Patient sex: F
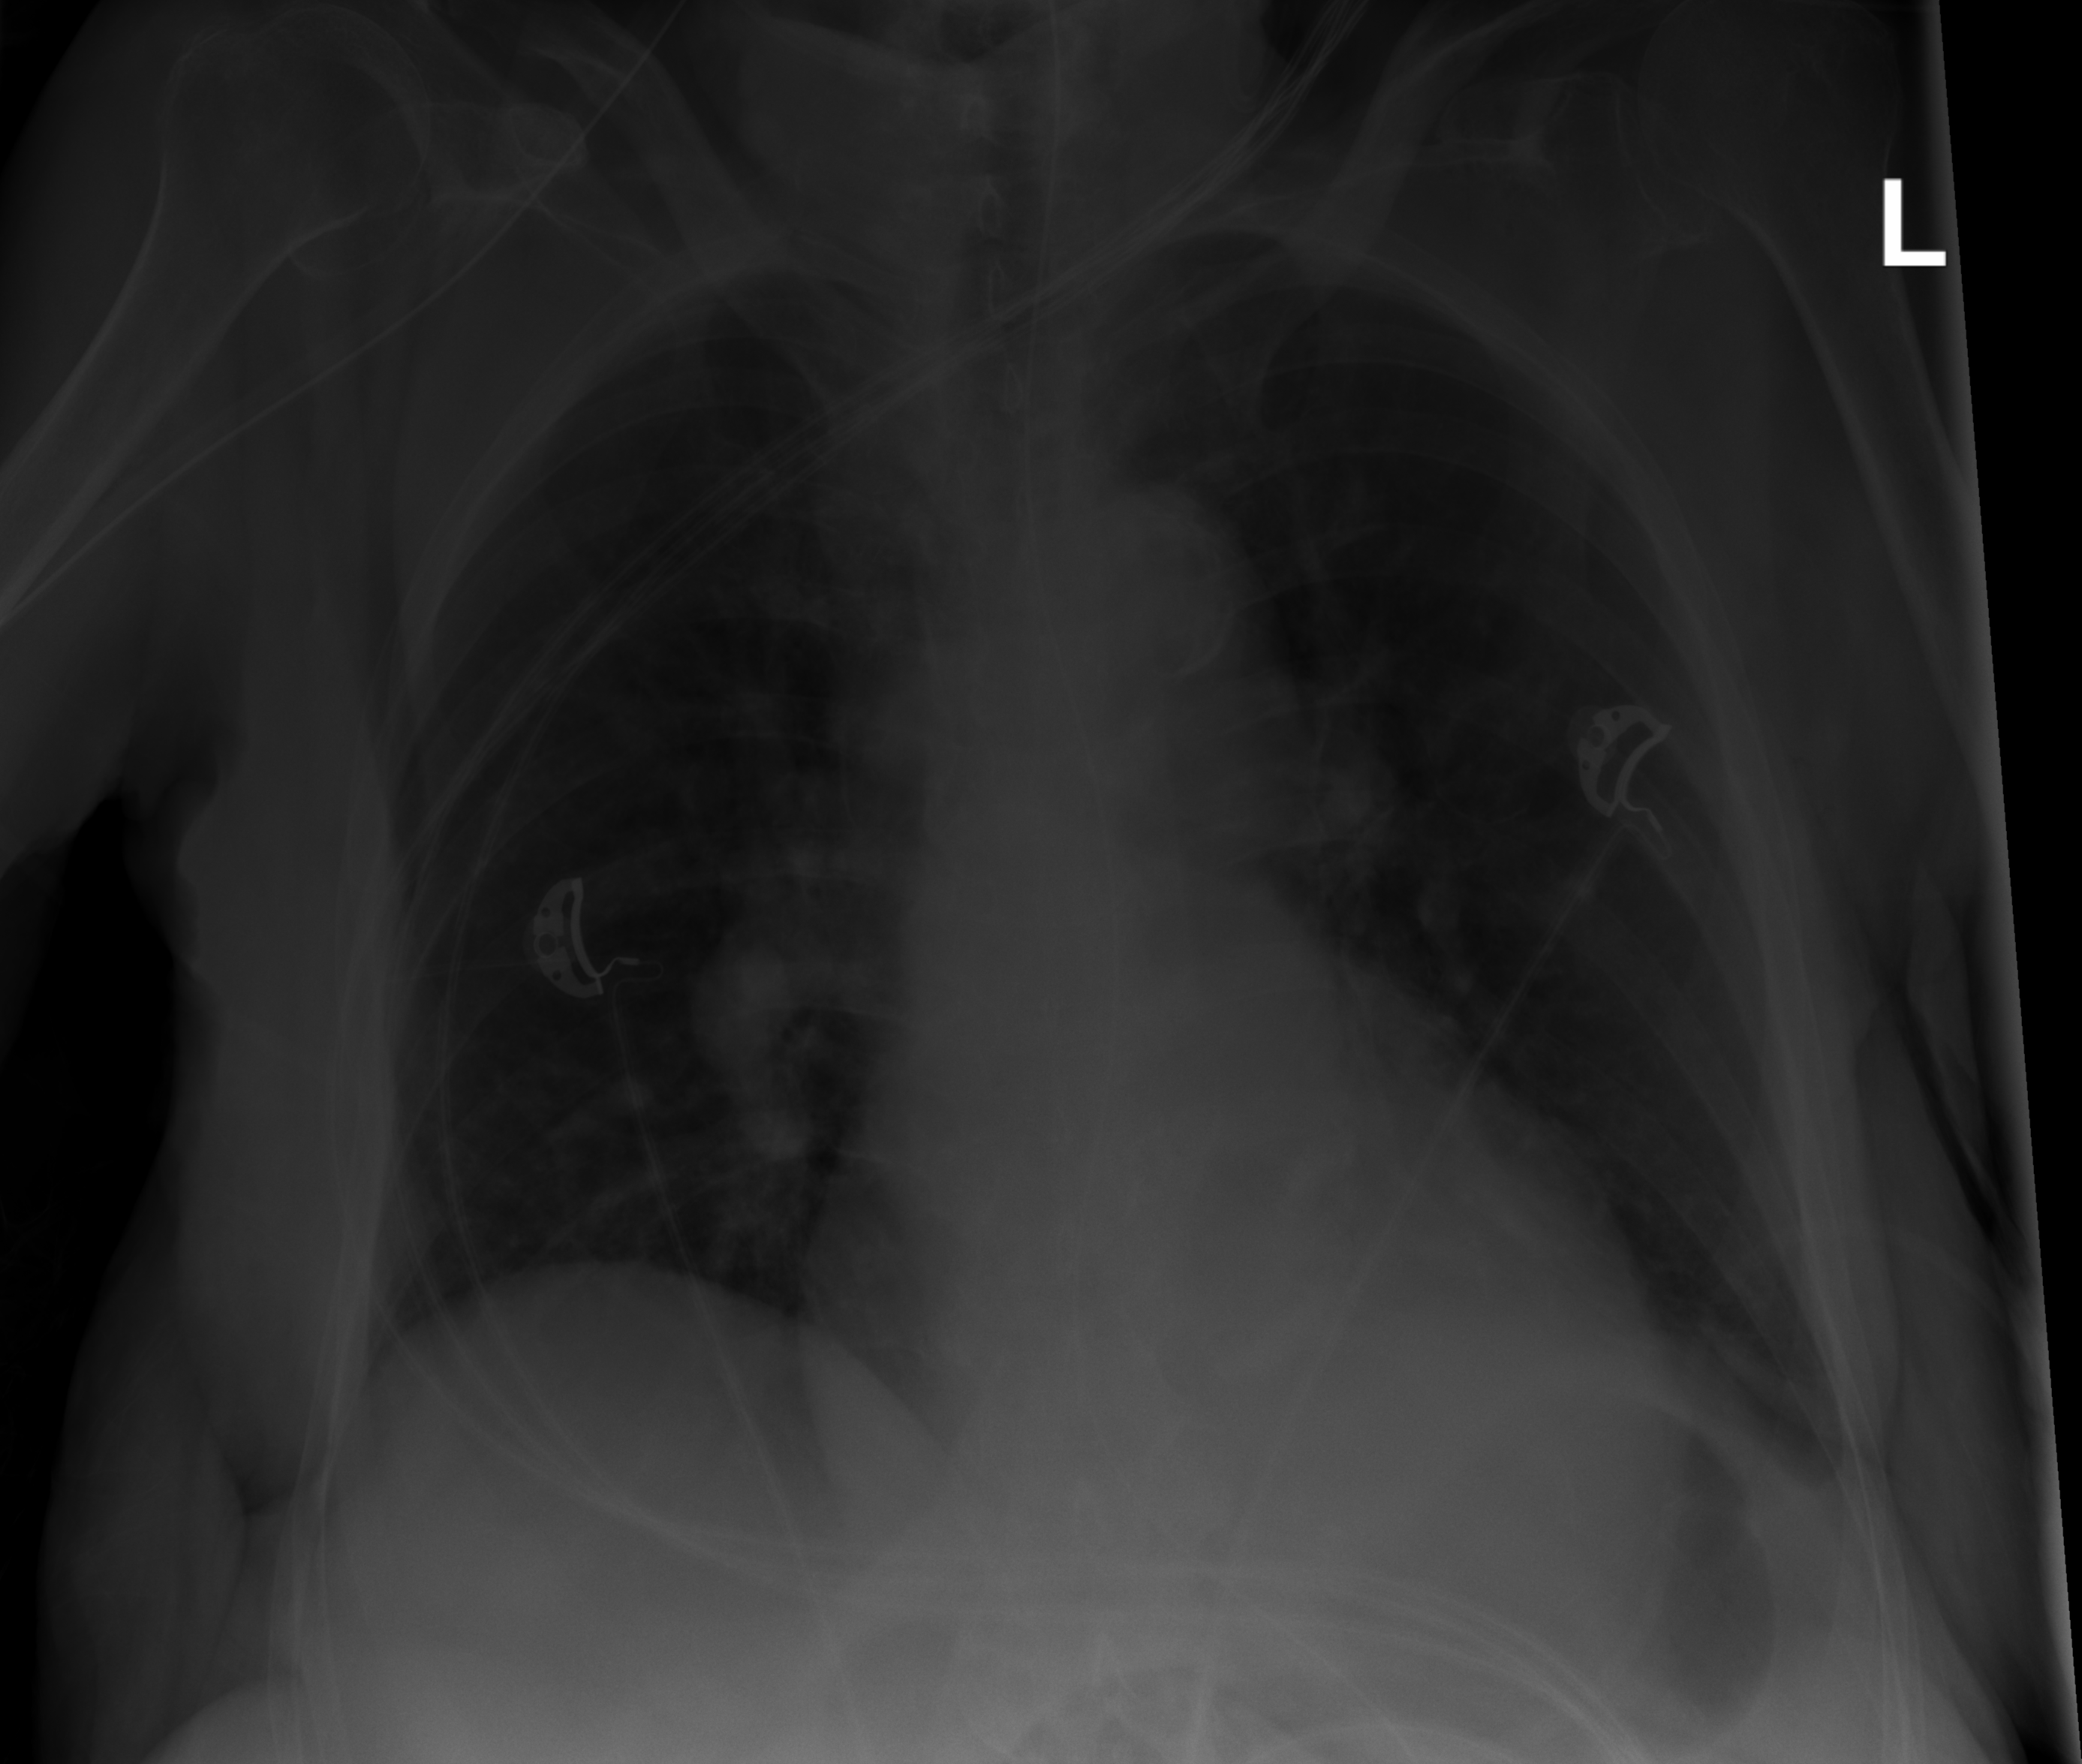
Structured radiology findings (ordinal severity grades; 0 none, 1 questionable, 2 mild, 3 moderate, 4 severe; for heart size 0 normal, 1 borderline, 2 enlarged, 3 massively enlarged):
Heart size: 2
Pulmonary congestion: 1
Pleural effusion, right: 0
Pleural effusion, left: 0
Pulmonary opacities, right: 0
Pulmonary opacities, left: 0
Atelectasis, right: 0
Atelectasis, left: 0